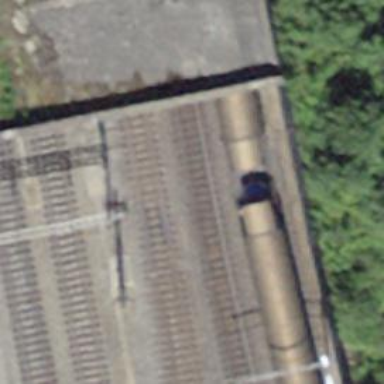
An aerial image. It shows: Railway switch.